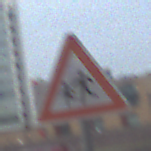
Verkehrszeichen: KinderRechts
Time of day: MorningAfternoon
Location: Outdoor (Urban)
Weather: Overcast
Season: NotSpecified
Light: Natural